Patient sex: M
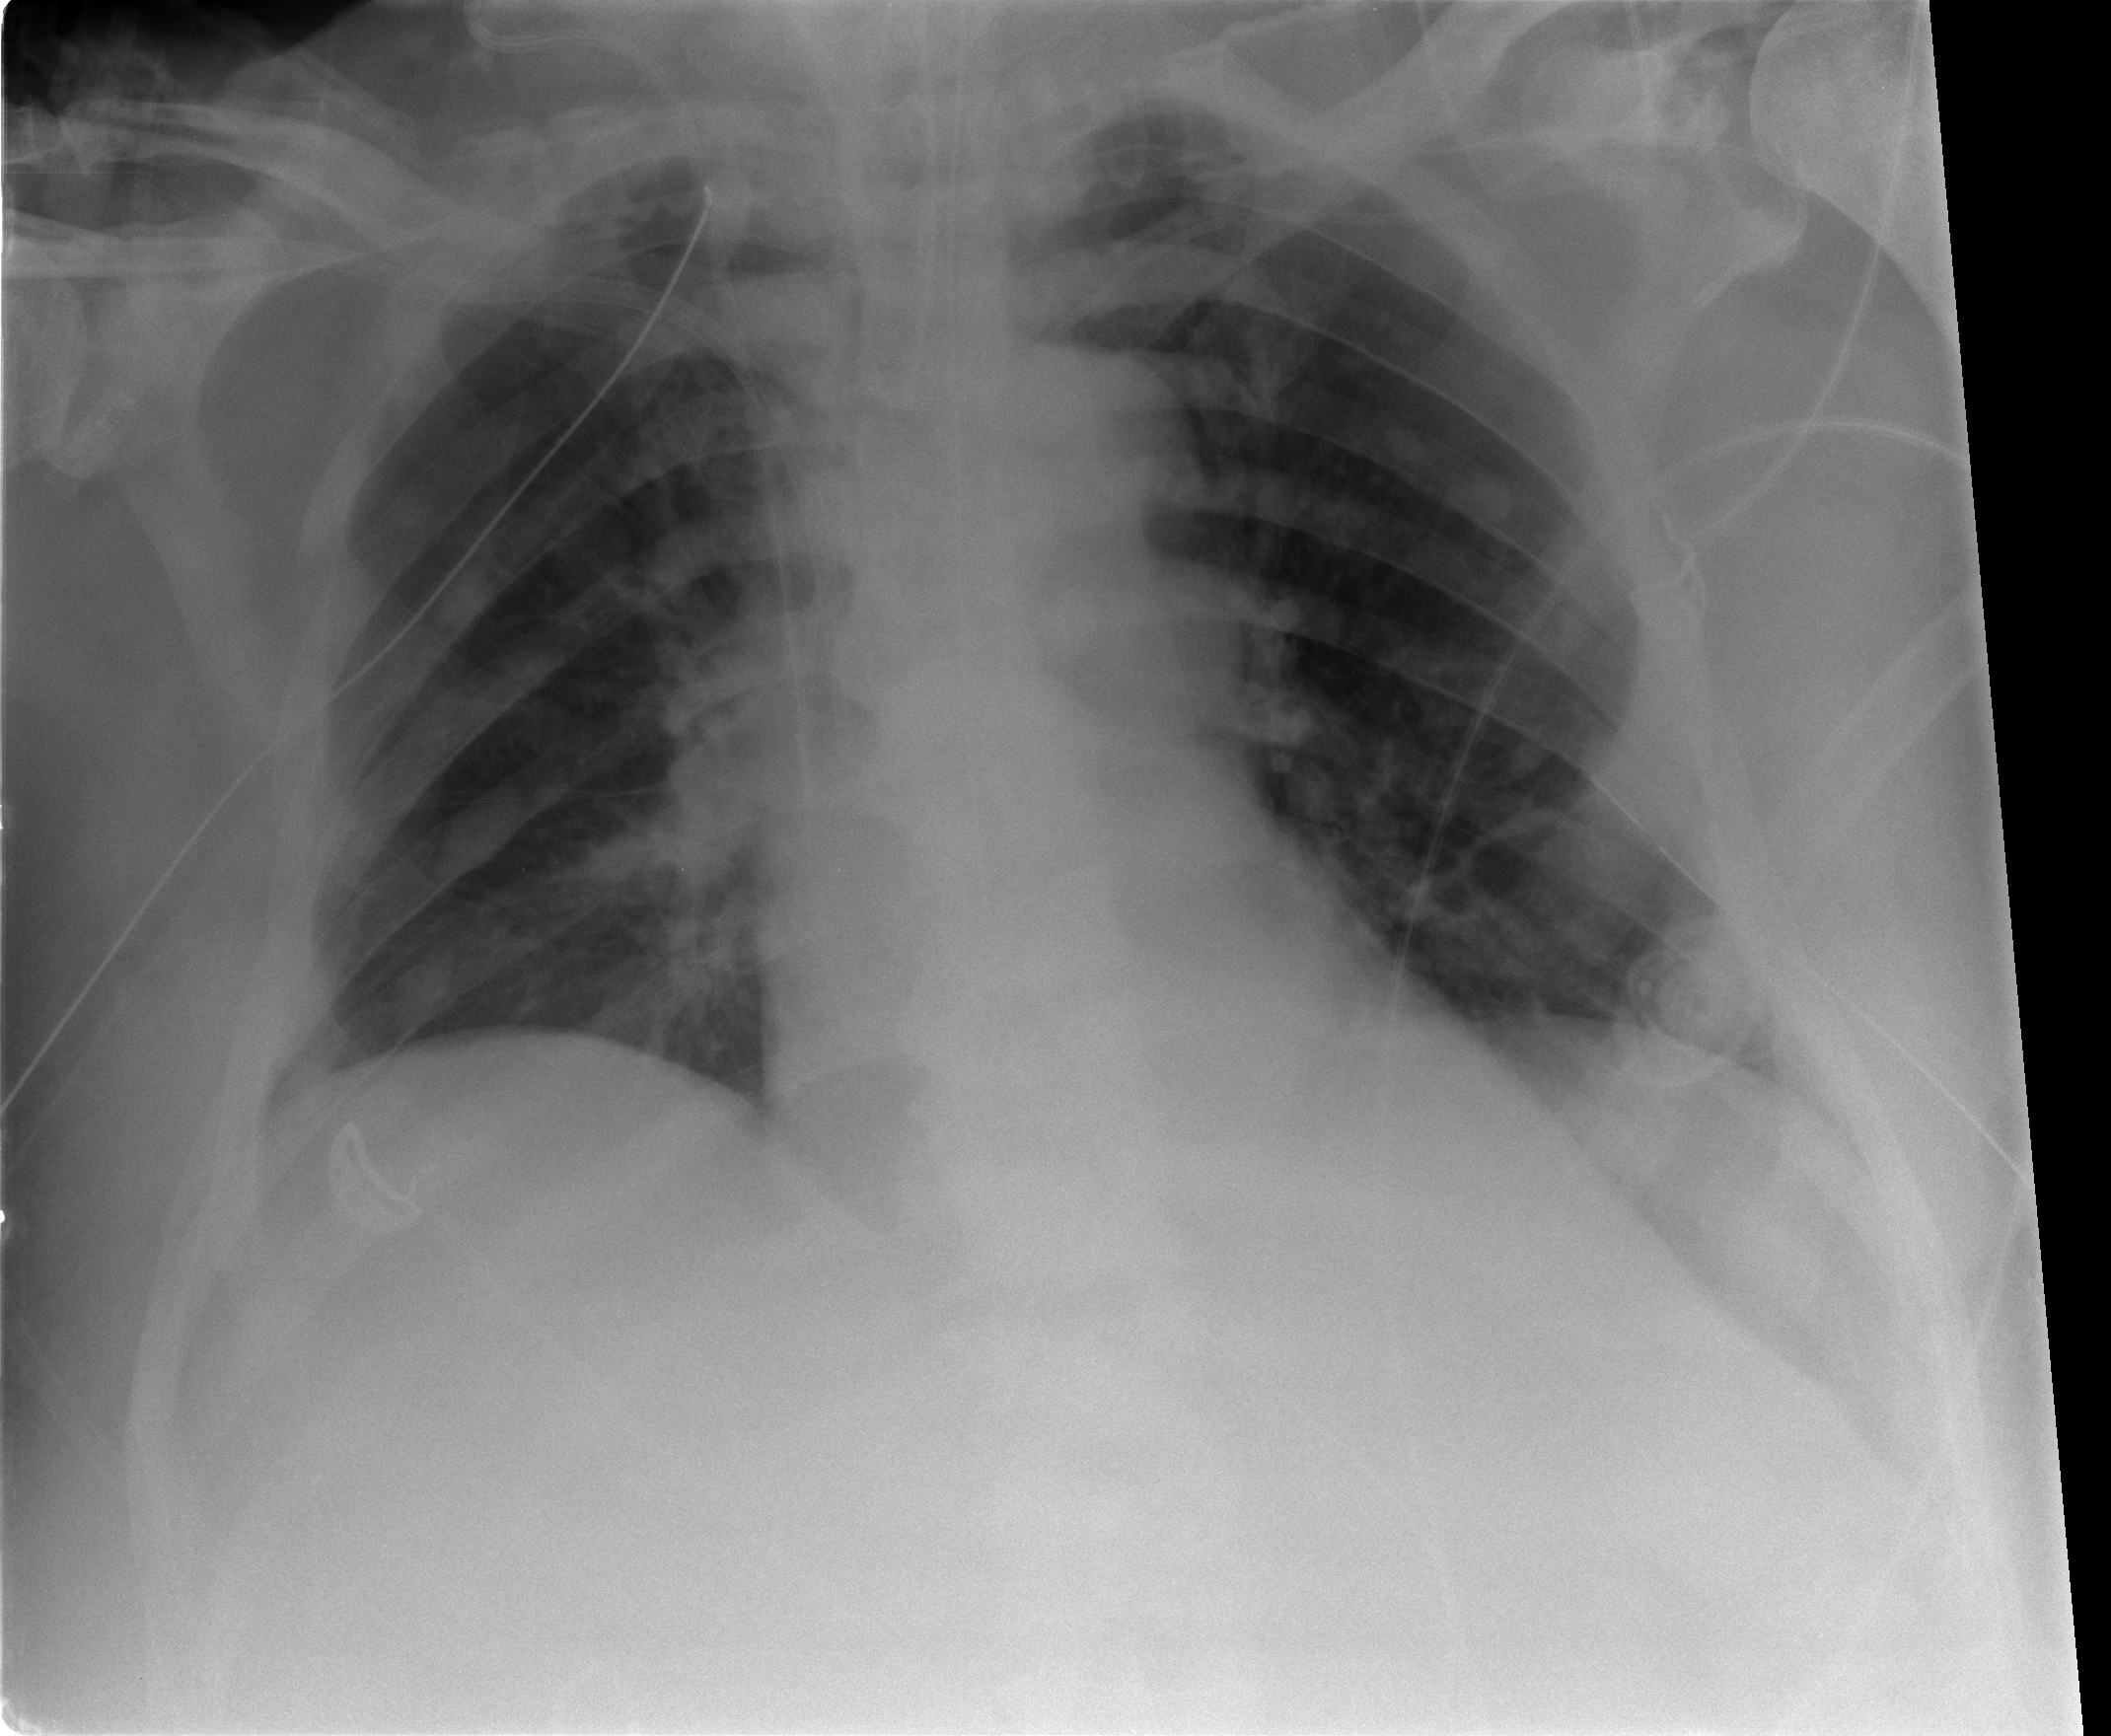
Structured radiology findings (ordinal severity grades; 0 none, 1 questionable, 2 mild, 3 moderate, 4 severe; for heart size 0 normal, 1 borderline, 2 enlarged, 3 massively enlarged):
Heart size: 0
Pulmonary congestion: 2
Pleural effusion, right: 0
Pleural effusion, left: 0
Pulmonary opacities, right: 0
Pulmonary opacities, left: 0
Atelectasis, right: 0
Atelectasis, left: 0